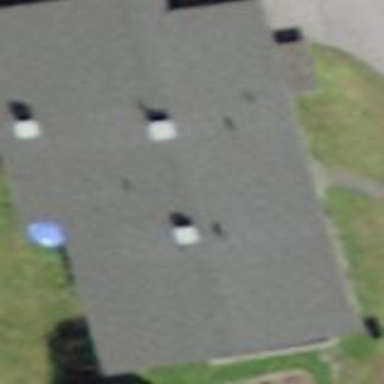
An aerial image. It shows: Building with tile roof.